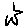
Label: star